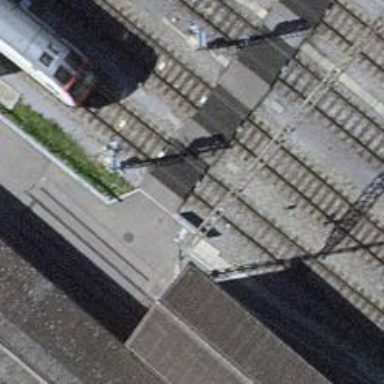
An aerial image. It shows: Railway signal.